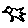
Label: bird